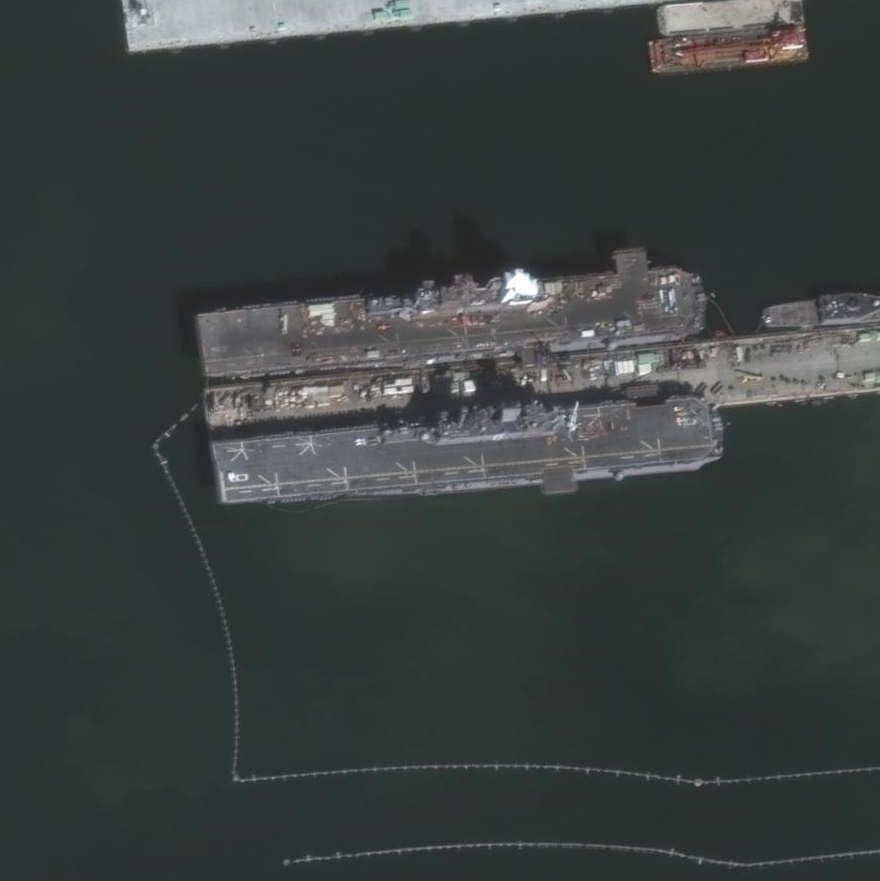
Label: assault